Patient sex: F
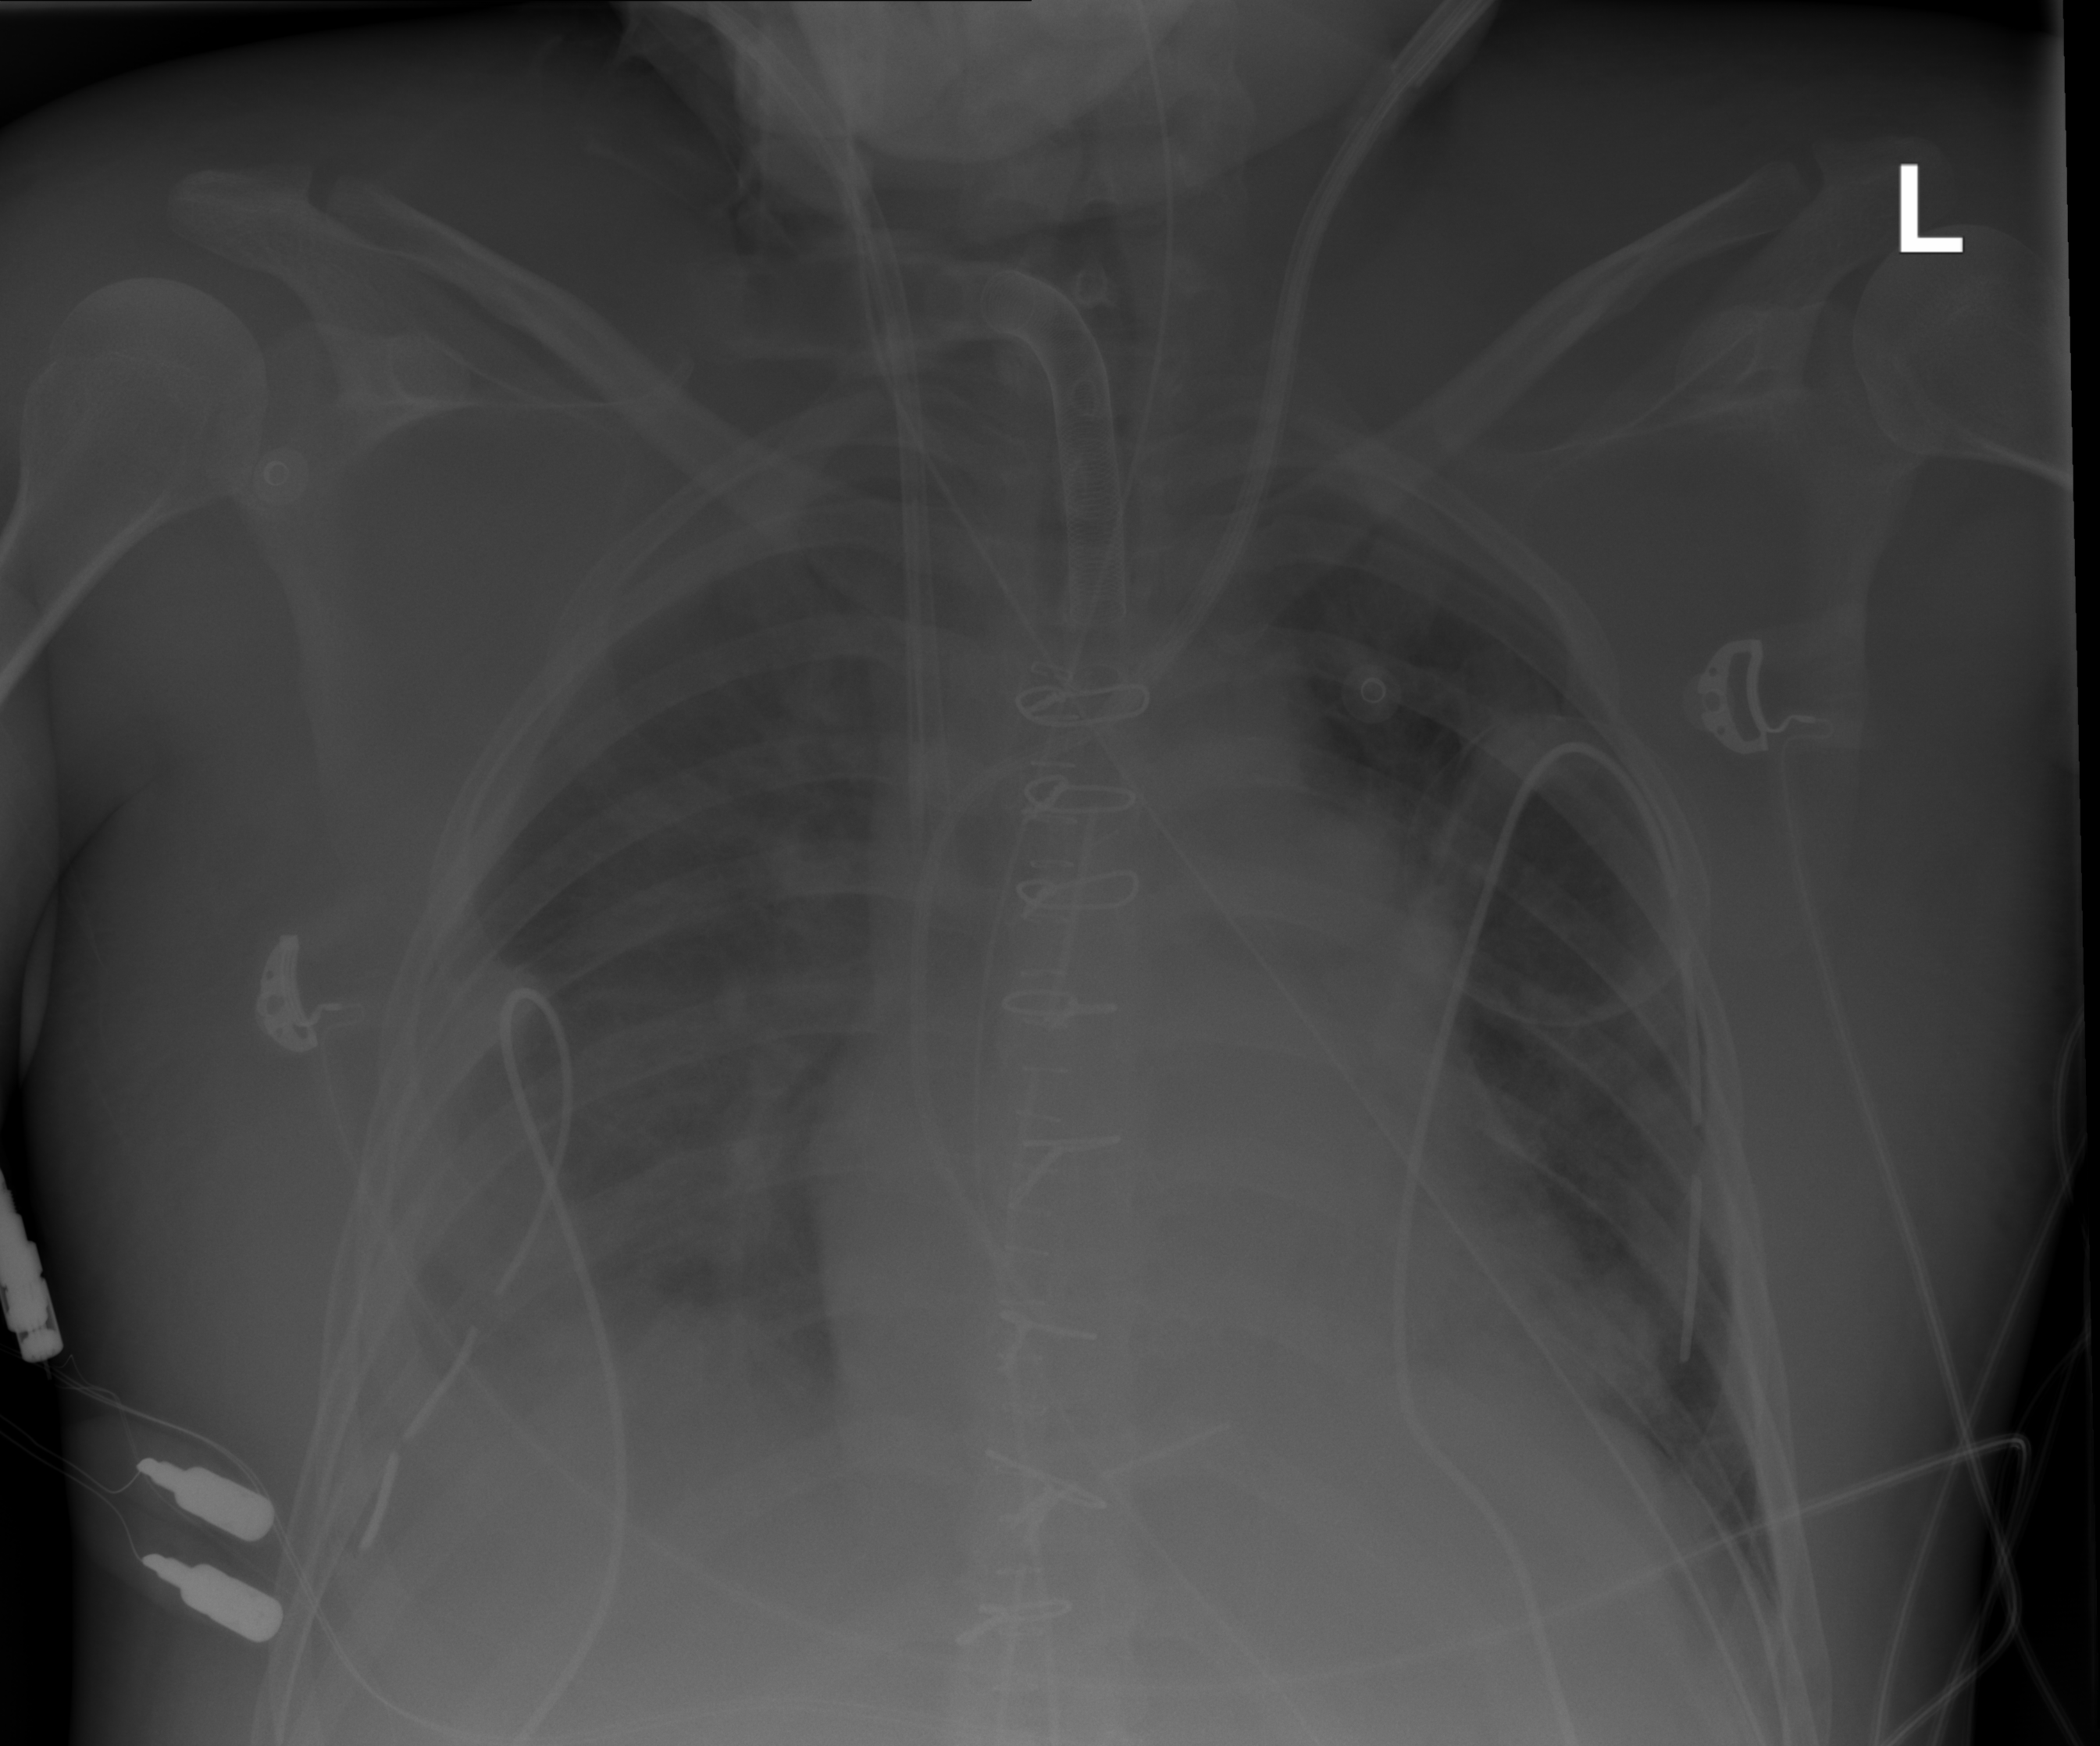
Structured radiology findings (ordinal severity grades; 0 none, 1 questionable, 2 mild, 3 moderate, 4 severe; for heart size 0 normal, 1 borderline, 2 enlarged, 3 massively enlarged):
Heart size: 0
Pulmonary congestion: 2
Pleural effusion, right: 2
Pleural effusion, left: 1
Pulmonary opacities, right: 2
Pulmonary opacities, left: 0
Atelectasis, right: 2
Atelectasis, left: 0